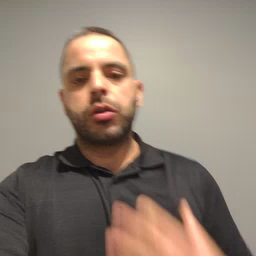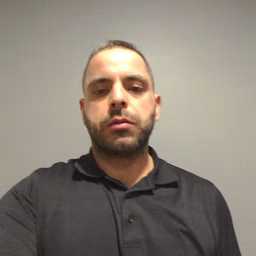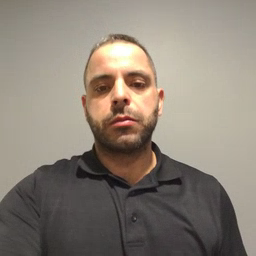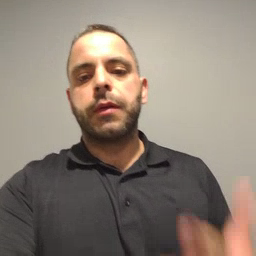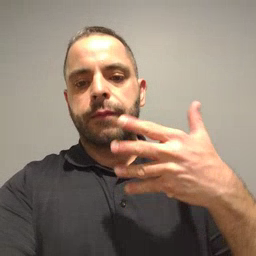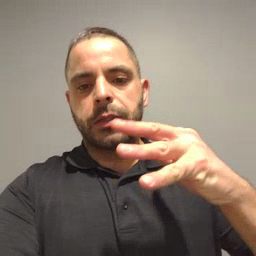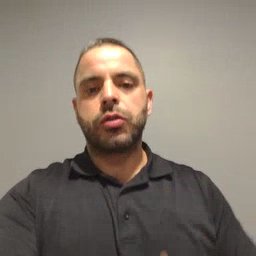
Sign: finish